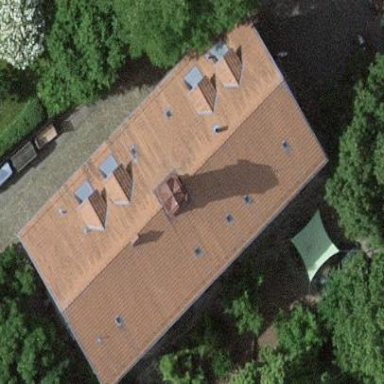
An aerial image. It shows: School building with gabled roof made of maroon roof tiles.